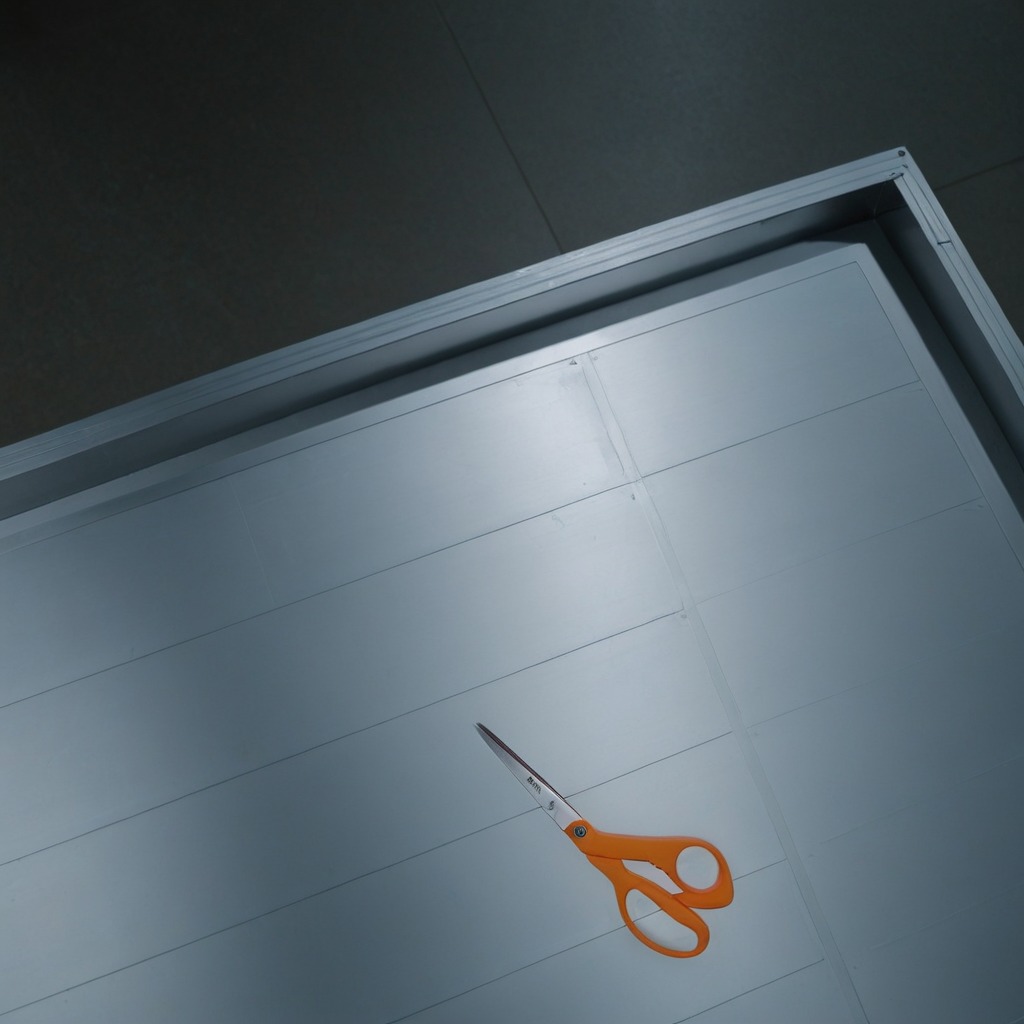
A scissor lying on the toolbox surface in an airplane hangar workshop 8K